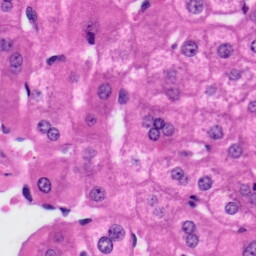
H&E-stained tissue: Liver